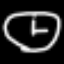
Label: clock